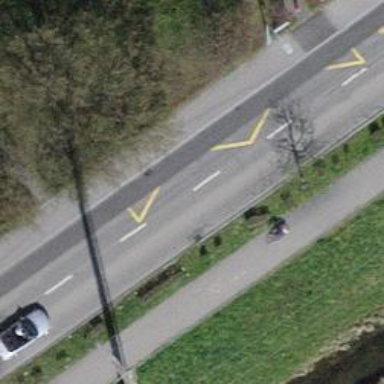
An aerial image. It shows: Bus stop with designated stop position for public transport.